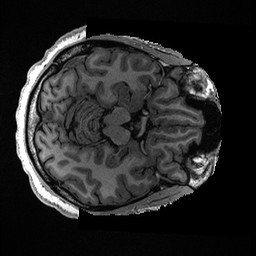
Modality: T1w
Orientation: axial
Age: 37
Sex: male
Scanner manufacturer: ge
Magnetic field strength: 3 T
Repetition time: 0.006952 s
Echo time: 0.00292 s